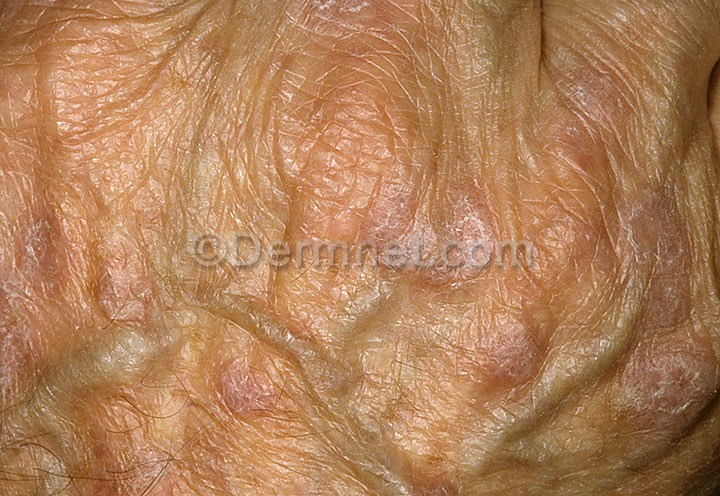
Disease: Nail Fungus and other Nail Disease